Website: home-depot
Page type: payment
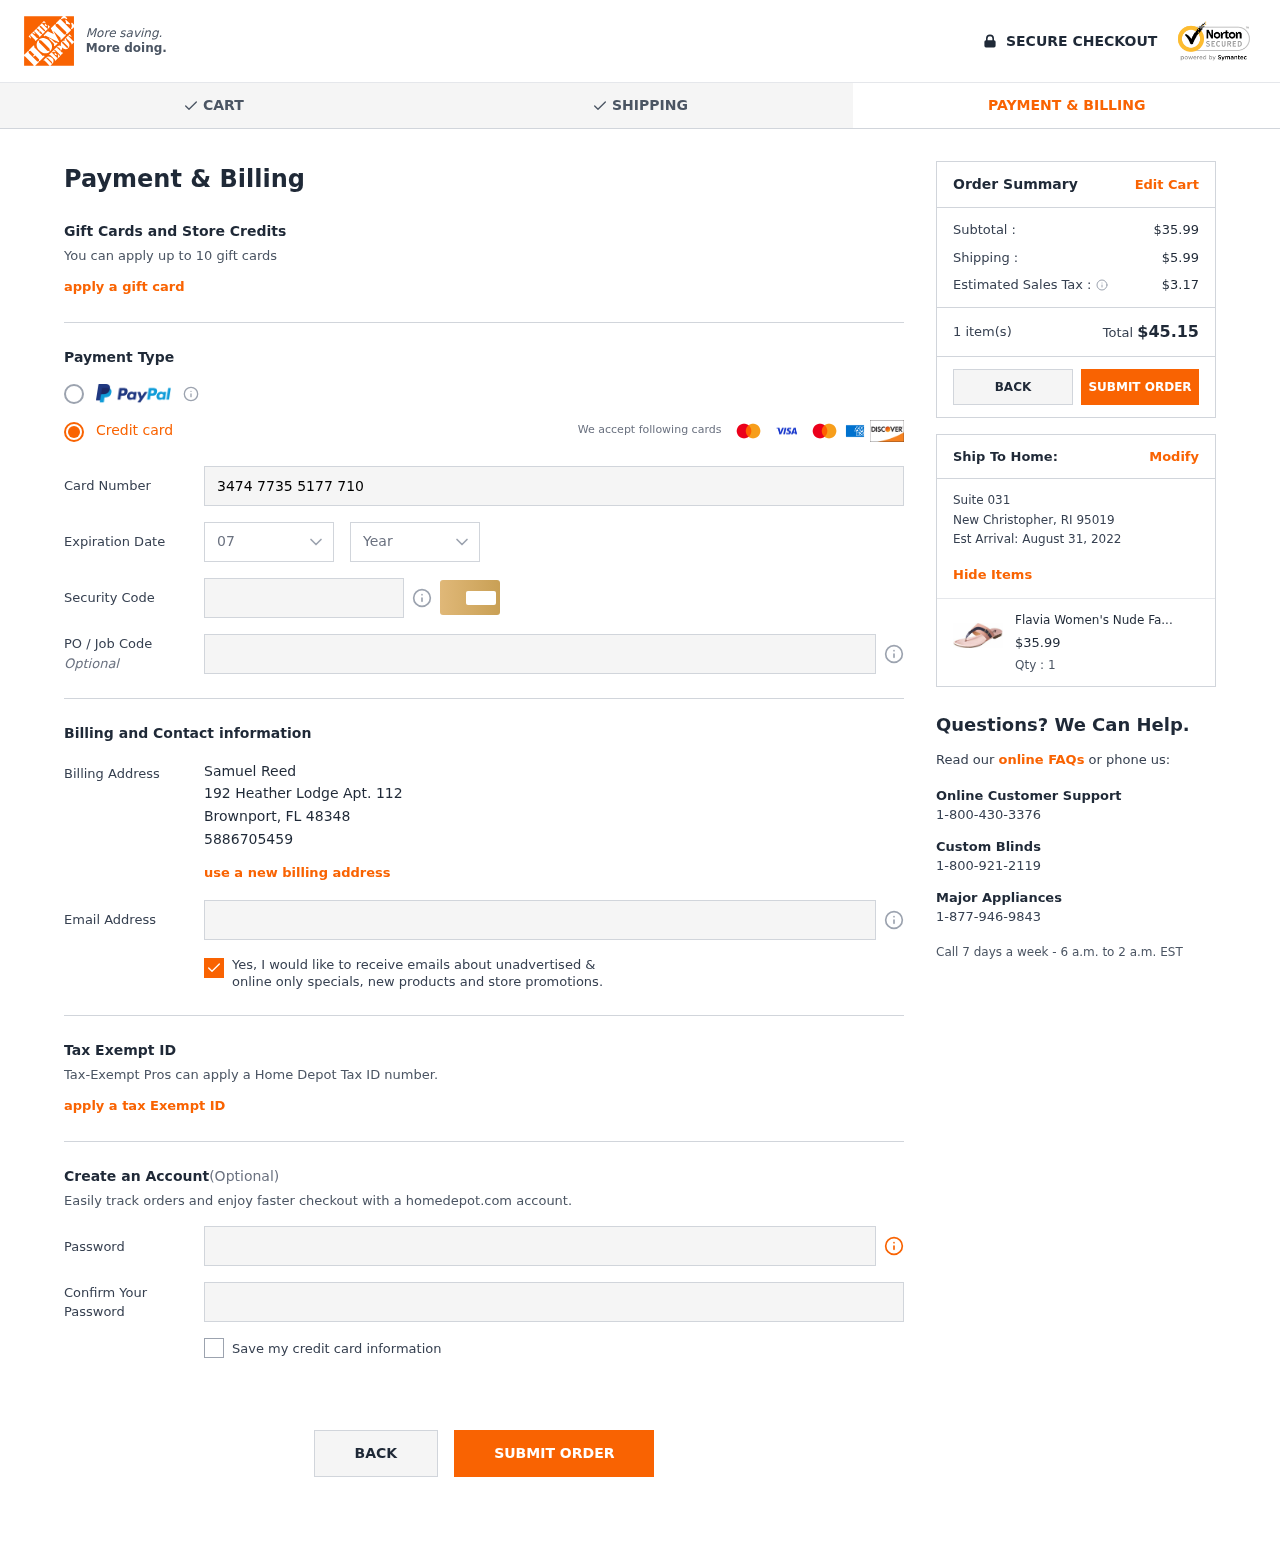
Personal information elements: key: PII_CARD_CVV
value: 3878
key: PII_CARD_EXPIRY_MONTH
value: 07
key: PII_CARD_EXPIRY_YEAR
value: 29
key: PII_CARD_NUMBER
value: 3474 7735 5177 710
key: PII_CITY
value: Brownport
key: PII_CITY2
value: New Christopher
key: PII_EMAIL
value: samuelreed@gmail.com
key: PII_FULLNAME
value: Samuel Reed
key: PII_PHONE
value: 5886705459
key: PII_POSTCODE
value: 48348
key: PII_POSTCODE2
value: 95019
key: PII_STATE_ABBR
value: FL
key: PII_STATE_ABBR2
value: RI
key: PII_STREET
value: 192 Heather Lodge Apt. 112
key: PII_STREET2
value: Suite 031
Product elements: key: PRODUCT1_NAME
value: Flavia Women's Nude Fashion Slippers-8 UK (40 EU) (9 US) (FL/213/NUD)
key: PRODUCT1_PRICE
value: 35.99
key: PRODUCT1_QUANTITY
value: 1
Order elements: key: ORDER_SUBTOTAL
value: $35.99
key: ORDER_SHIPPING_COST
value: $5.99
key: ORDER_TAX
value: $3.17
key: ORDER_NUM_ITEMS
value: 1 item(s)
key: ORDER_TOTAL
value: $45.15
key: ORDER_DELIVERY_DATE
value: August 31, 2022